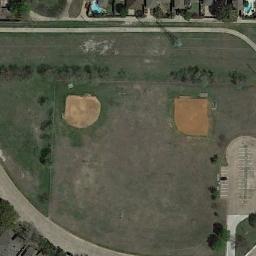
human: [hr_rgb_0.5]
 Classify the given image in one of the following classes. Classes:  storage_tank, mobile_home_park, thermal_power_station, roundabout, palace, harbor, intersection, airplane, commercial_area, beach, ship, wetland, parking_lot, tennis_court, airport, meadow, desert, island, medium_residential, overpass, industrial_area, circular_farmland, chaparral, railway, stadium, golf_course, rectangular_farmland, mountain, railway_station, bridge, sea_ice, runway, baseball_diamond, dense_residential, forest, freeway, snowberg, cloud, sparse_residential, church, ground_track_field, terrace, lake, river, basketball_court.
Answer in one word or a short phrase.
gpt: baseball_diamond